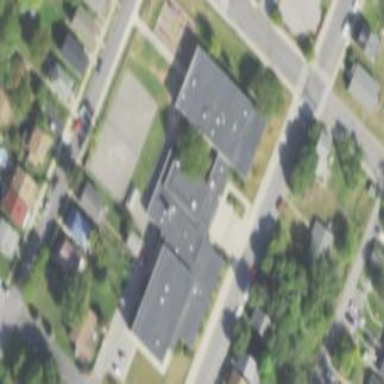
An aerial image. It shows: School building.